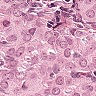
Metastatic tissue present: yes